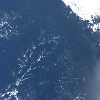
Label: water